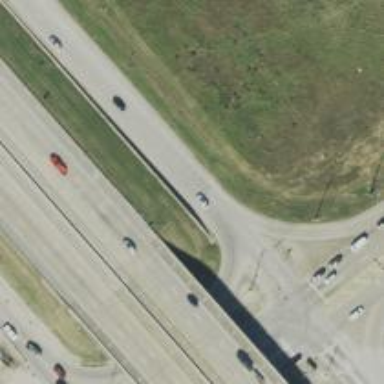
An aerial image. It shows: Secondary road with frontage road.